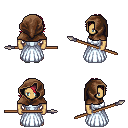
a pixel art fantasy rpg character, male body template, human, tanned skin, underdress, red pants, ruby red swoop hairstyle, cloth hood, white slippers, spear, four views (front, back, left, right), 2x2 character sprite sheet, small pixel art, hard edges, no anti-aliasing